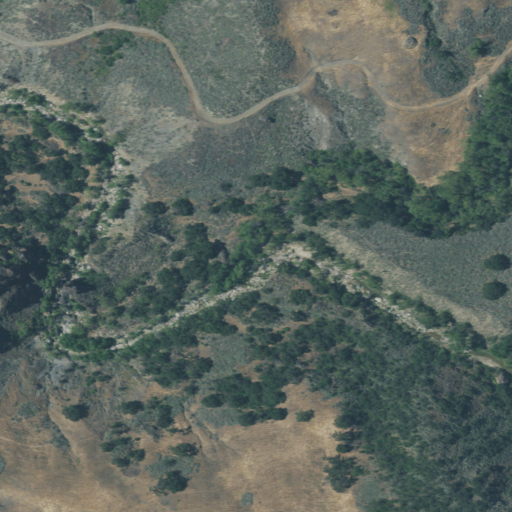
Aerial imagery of valley in California named Peachtree Canyon containing shrub, evergreen forest, and grassland